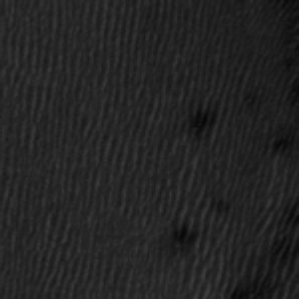
Label: frost